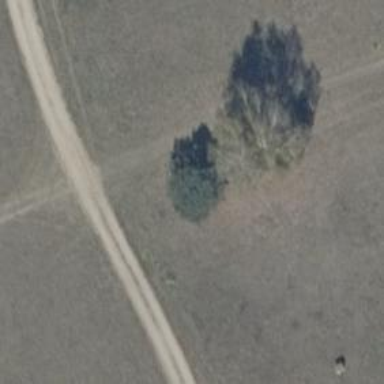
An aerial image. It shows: Deciduous broadleaved tree.